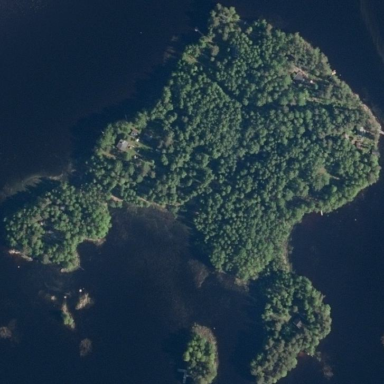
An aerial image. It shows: Island covered with woodland.